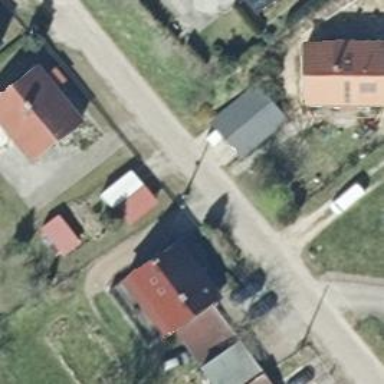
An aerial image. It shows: Residential road.